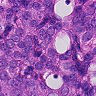
Metastatic tissue present: yes